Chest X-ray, PA view. Patient: 25 years old, sex F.
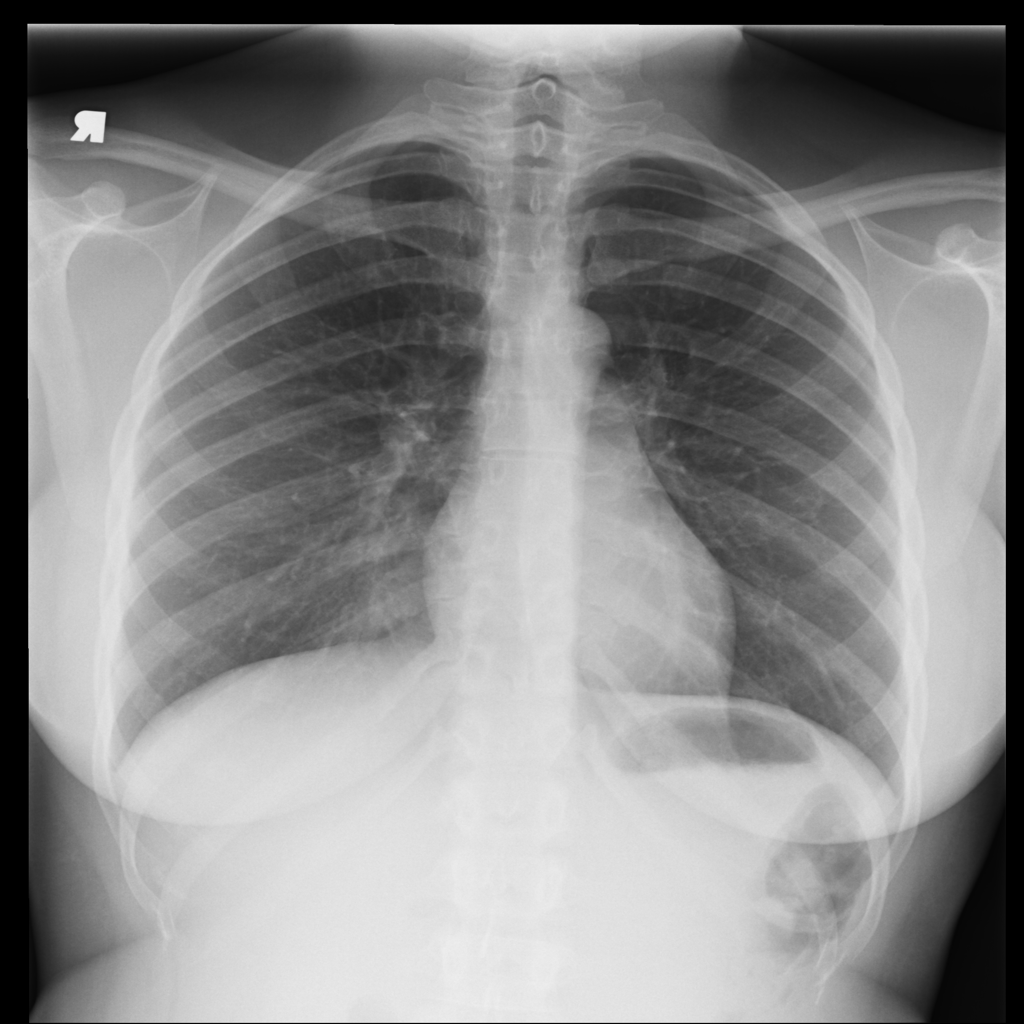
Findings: No Finding